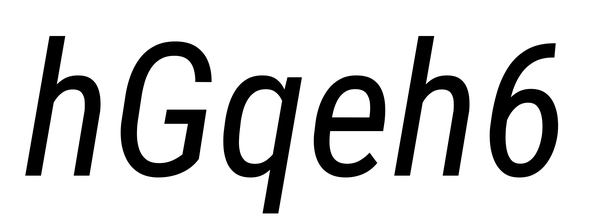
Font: Roboto-Italic_Condensed_Italic